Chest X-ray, PA view. Patient: 50 years old, sex F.
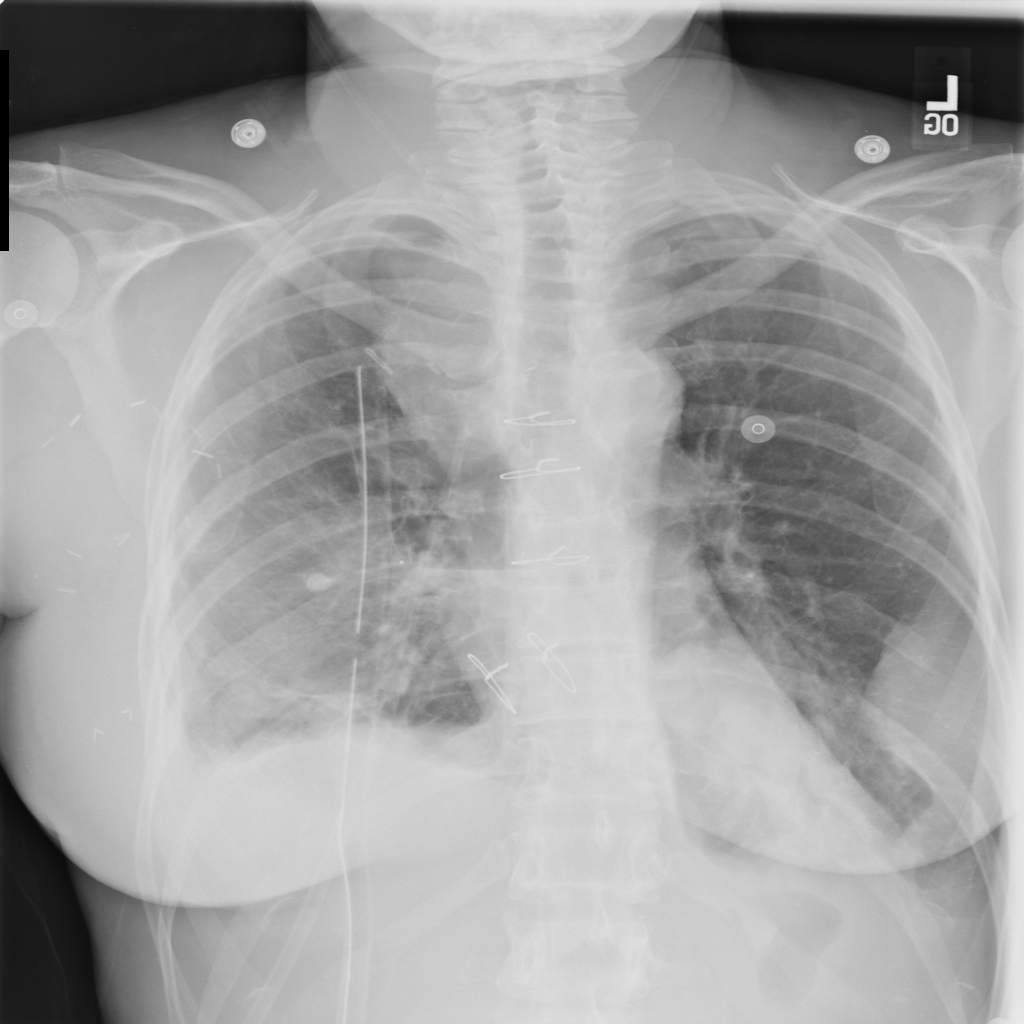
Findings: Mass